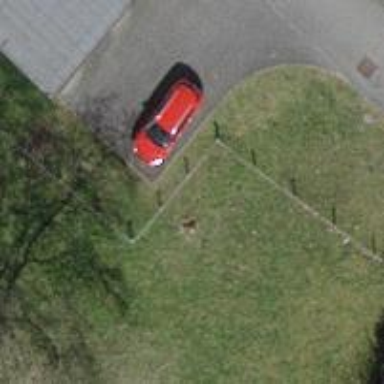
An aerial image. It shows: Car sharing facility.